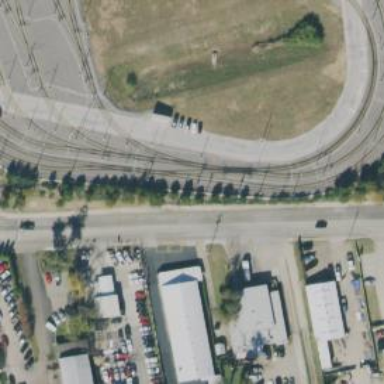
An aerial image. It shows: Light rail yard with electrified contact lines.